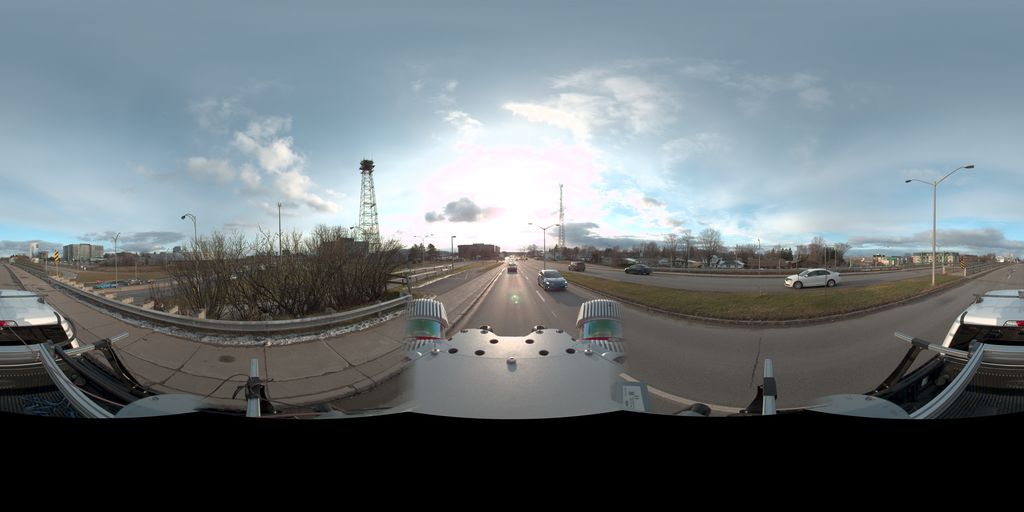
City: quebec_city